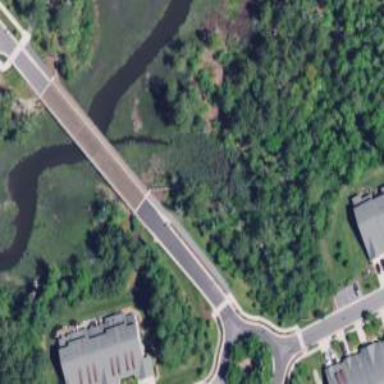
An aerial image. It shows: Residential road with bridge.